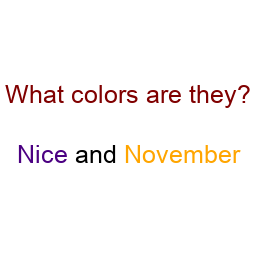
Color: indigo, orange
Background color: white
Question text color: maroon